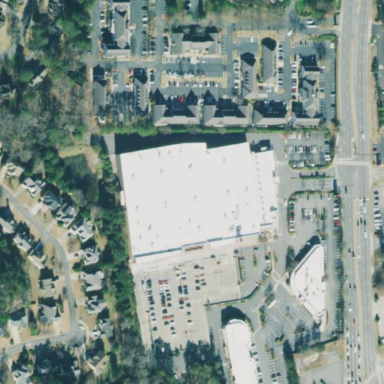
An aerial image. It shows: Department store building.